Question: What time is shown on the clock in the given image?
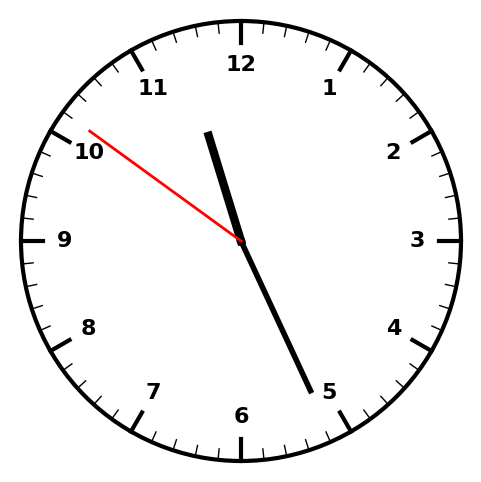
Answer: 11:25:51